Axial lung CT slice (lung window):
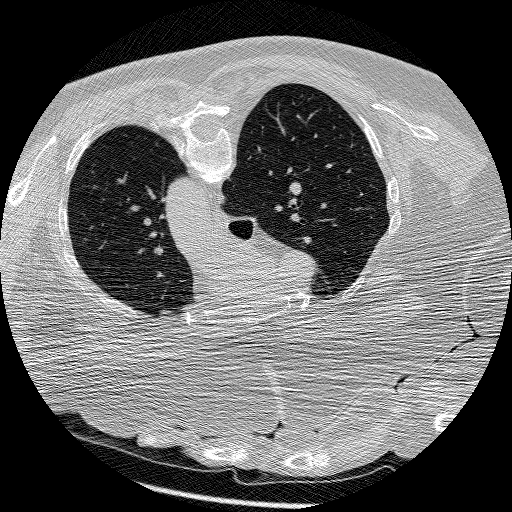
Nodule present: no